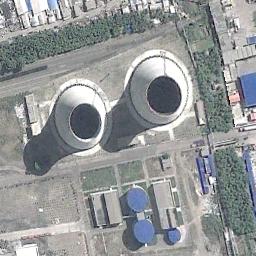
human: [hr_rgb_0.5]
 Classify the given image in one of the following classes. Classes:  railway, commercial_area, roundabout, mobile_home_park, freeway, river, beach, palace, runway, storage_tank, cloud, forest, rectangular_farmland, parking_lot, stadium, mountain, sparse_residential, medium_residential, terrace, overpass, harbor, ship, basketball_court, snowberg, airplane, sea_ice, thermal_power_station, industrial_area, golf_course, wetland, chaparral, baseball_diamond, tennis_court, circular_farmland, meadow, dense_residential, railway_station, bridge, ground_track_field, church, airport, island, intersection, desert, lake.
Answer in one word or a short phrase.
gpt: thermal_power_station